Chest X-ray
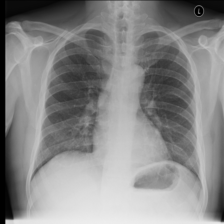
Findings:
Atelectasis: negative
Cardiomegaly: negative
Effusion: negative
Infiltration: positive
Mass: negative
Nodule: negative
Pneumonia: negative
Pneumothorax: negative
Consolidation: negative
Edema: negative
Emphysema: negative
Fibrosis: negative
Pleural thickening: negative
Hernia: negative